Question: Here's the javascript code of the pop-over part:
'''
$('#view_case).popover({
html: true,
placement: 'top',
title: 'Test Cases',
content: function() {
return $('#case_list').html();
}
});
'''
And the screenshot of it from IE8:

There's a small white triangle above the button, which shouldn't be there.
And I noticed <URL> has the same issue. But when the placement is 'right', it just works fine in IE8.
So is this a common bug? Do we have some workaround for this?
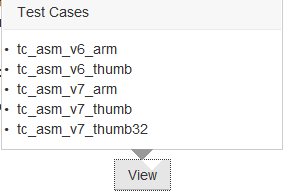
Answer: I have tested this example with IE8 and it worked perfectly:
HTML:
'''
<p>
<a rel="popover" title="Here It Is" data-content="This is it!" href="http://twitter.github.com/bootstrap/index.html" target="_blank">
Learn more about Bootstrap
</a>
</p>
'''
Javascript:
'''
$('a').popover({
placement: 'top',
trigger: "hover"
});
'''
You can <URL>.
The triangle you mention is present even if the placement is "right" and appears on Firefox too, although is the same colour as the popover background. So it's a bug.